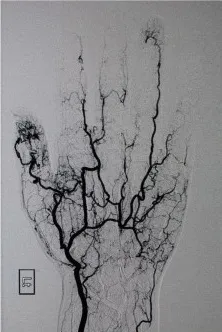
(c) Angiogram shows poor distal runoff in digital arteries.
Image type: radiology (x_ray)